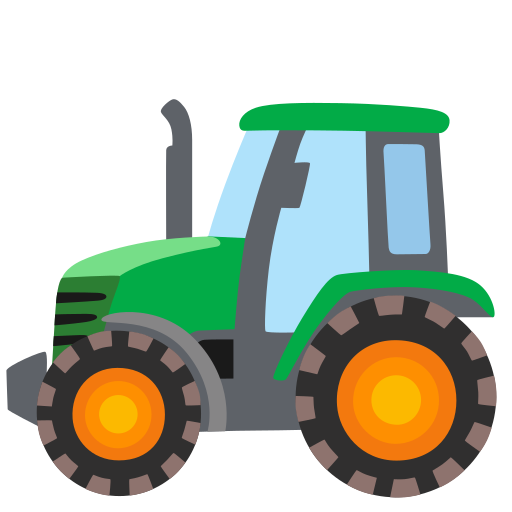
Emoji: 🚜